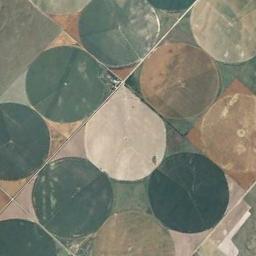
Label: circular_farmland